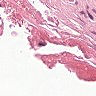
Metastatic tissue present: no